Question: Is it possible to have a margin/padding for the ListView without having the margin applied to the header? I want my ListView to be like the Google Now layout. I've got everything working except for this little problem.
Is it possible to not have layout parameters of the ListView apply to its header?
EDIT1:More info
The purple view is the header to the listView.
I have tried adding margin to the list item layout.This doesnt work either.
All i need is a way to apply margin to the listview so that it doesnt apply the margin to the header in the listView.
EDIT2:
My layouts
header.xml
'''
<FrameLayout xmlns:android="http://schemas.android.com/apk/res/android"
android:layout_width="match_parent"
android:layout_height="wrap_content"
android:layout_alignParentLeft="true"
android:orientation="vertical" >
<View
android:layout_width="match_parent"
android:layout_height="@dimen/top_height"
android:background="@color/top_item" />
<View
android:id="@+id/placeholder"
android:layout_width="match_parent"
android:layout_height="@dimen/sticky_height"
android:layout_gravity="bottom" />
</FrameLayout>
'''
root_list.xml
'''
<LinearLayout>
<com.test.CustomListView
android:id="@android:id/list"
android:layout_marginLeft="16dp"
android:layout_marginRight="16dp"
android:layout_height="wrap_content" /></LinearLayout>
'''
list_item.xml
'''
<LinearLayout xmlns:android="http://schemas.android.com/apk/res/android"
android:layout_width="match_parent"
android:layout_height="wrap_content"
android:background="@drawable/card_background"
android:orientation="vertical" >
<TextView
android:id="@+id/textview_note"
android:layout_width="match_parent"
android:layout_height="wrap_content" />
<TextView
android:id="@+id/textview_note_date"
android:layout_width="match_parent"
android:layout_height="wrap_content"/></LinearLayout>
'''
I've removed uselsess layout properties here due to length of this post.

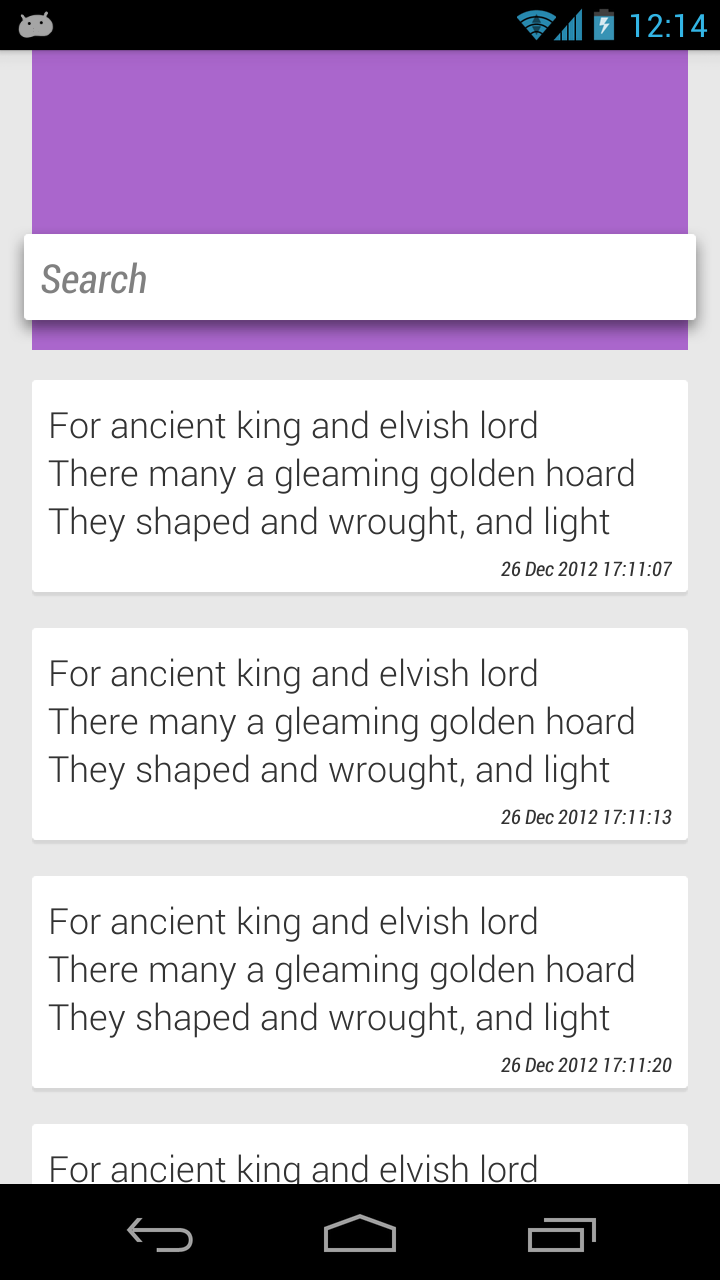
Answer: After much digging around i found that its is not posssible to decouple the listView layout params from its headers and the header is part of listView. So in order to get the desirred margin effect, After much looking around I found out that adding margin to your root of the layout in the list view item didnt work. So I added another dummy LinearLayout inside the existing root LinearLayout(a nested LinearLayout) and added the children inside the nested layout.Now setting margin to the inner layout gives the desired effect.
Code:
'''
<LinearLayout xmlns:android="http://schemas.android.com/apk/res/android"
android:layout_width="match_parent"
android:layout_height="wrap_content"
android:orientation="vertical" >
<LinearLayout
android:layout_width="match_parent"
android:layout_height="wrap_content"
android:layout_marginRight="16dp"
android:layout_marginLeft="16dp"
android:background="@drawable/list_selector"
android:orientation="vertical" >
<TextView
android:id="@+id/textview_note"
android:layout_width="match_parent"
android:layout_height="wrap_content" />
<TextView
android:id="@+id/textview_note_date"
android:layout_width="match_parent"
android:layout_height="wrap_content" />
</LinearLayout>
</LinearLayout>
'''